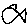
Label: fish